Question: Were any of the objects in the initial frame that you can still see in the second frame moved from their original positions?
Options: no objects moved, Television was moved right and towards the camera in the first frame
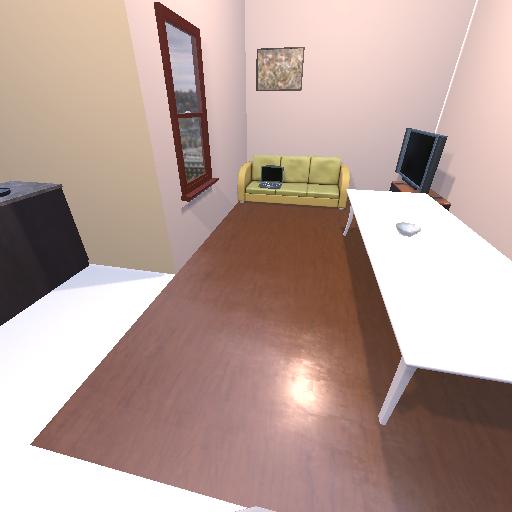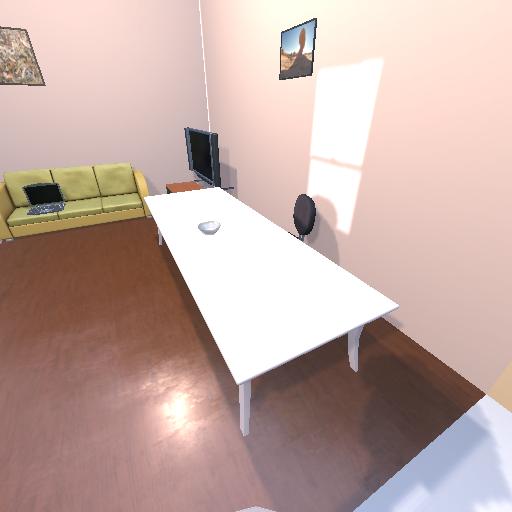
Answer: no objects moved